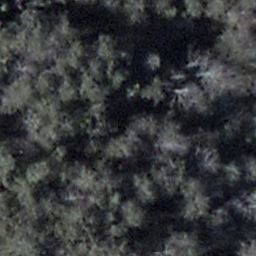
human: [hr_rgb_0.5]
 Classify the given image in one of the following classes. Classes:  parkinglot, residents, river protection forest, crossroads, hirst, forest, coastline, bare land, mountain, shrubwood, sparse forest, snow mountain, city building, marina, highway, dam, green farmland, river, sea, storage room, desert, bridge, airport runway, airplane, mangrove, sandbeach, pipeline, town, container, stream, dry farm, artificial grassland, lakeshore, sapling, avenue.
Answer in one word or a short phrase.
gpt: shrubwood